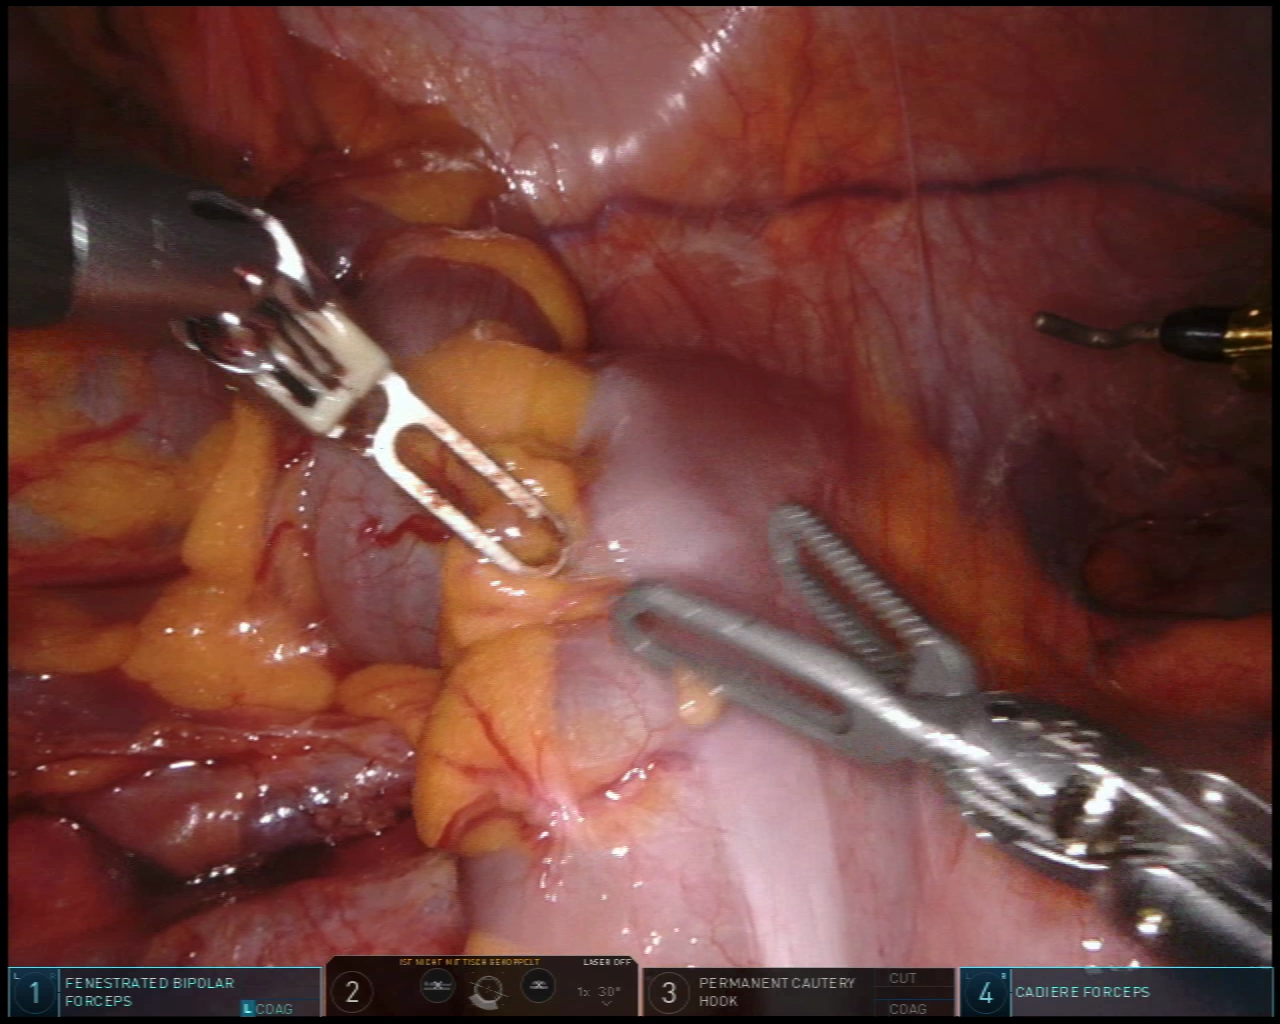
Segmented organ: colon
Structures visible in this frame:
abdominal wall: yes
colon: yes
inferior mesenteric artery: no
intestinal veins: no
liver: no
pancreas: no
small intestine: yes
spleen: no
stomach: no
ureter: no
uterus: no
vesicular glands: no